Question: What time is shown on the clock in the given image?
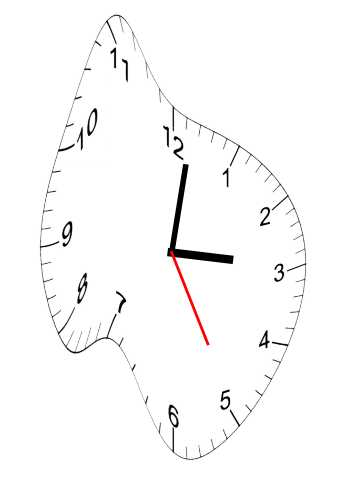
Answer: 03:01:25